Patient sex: M
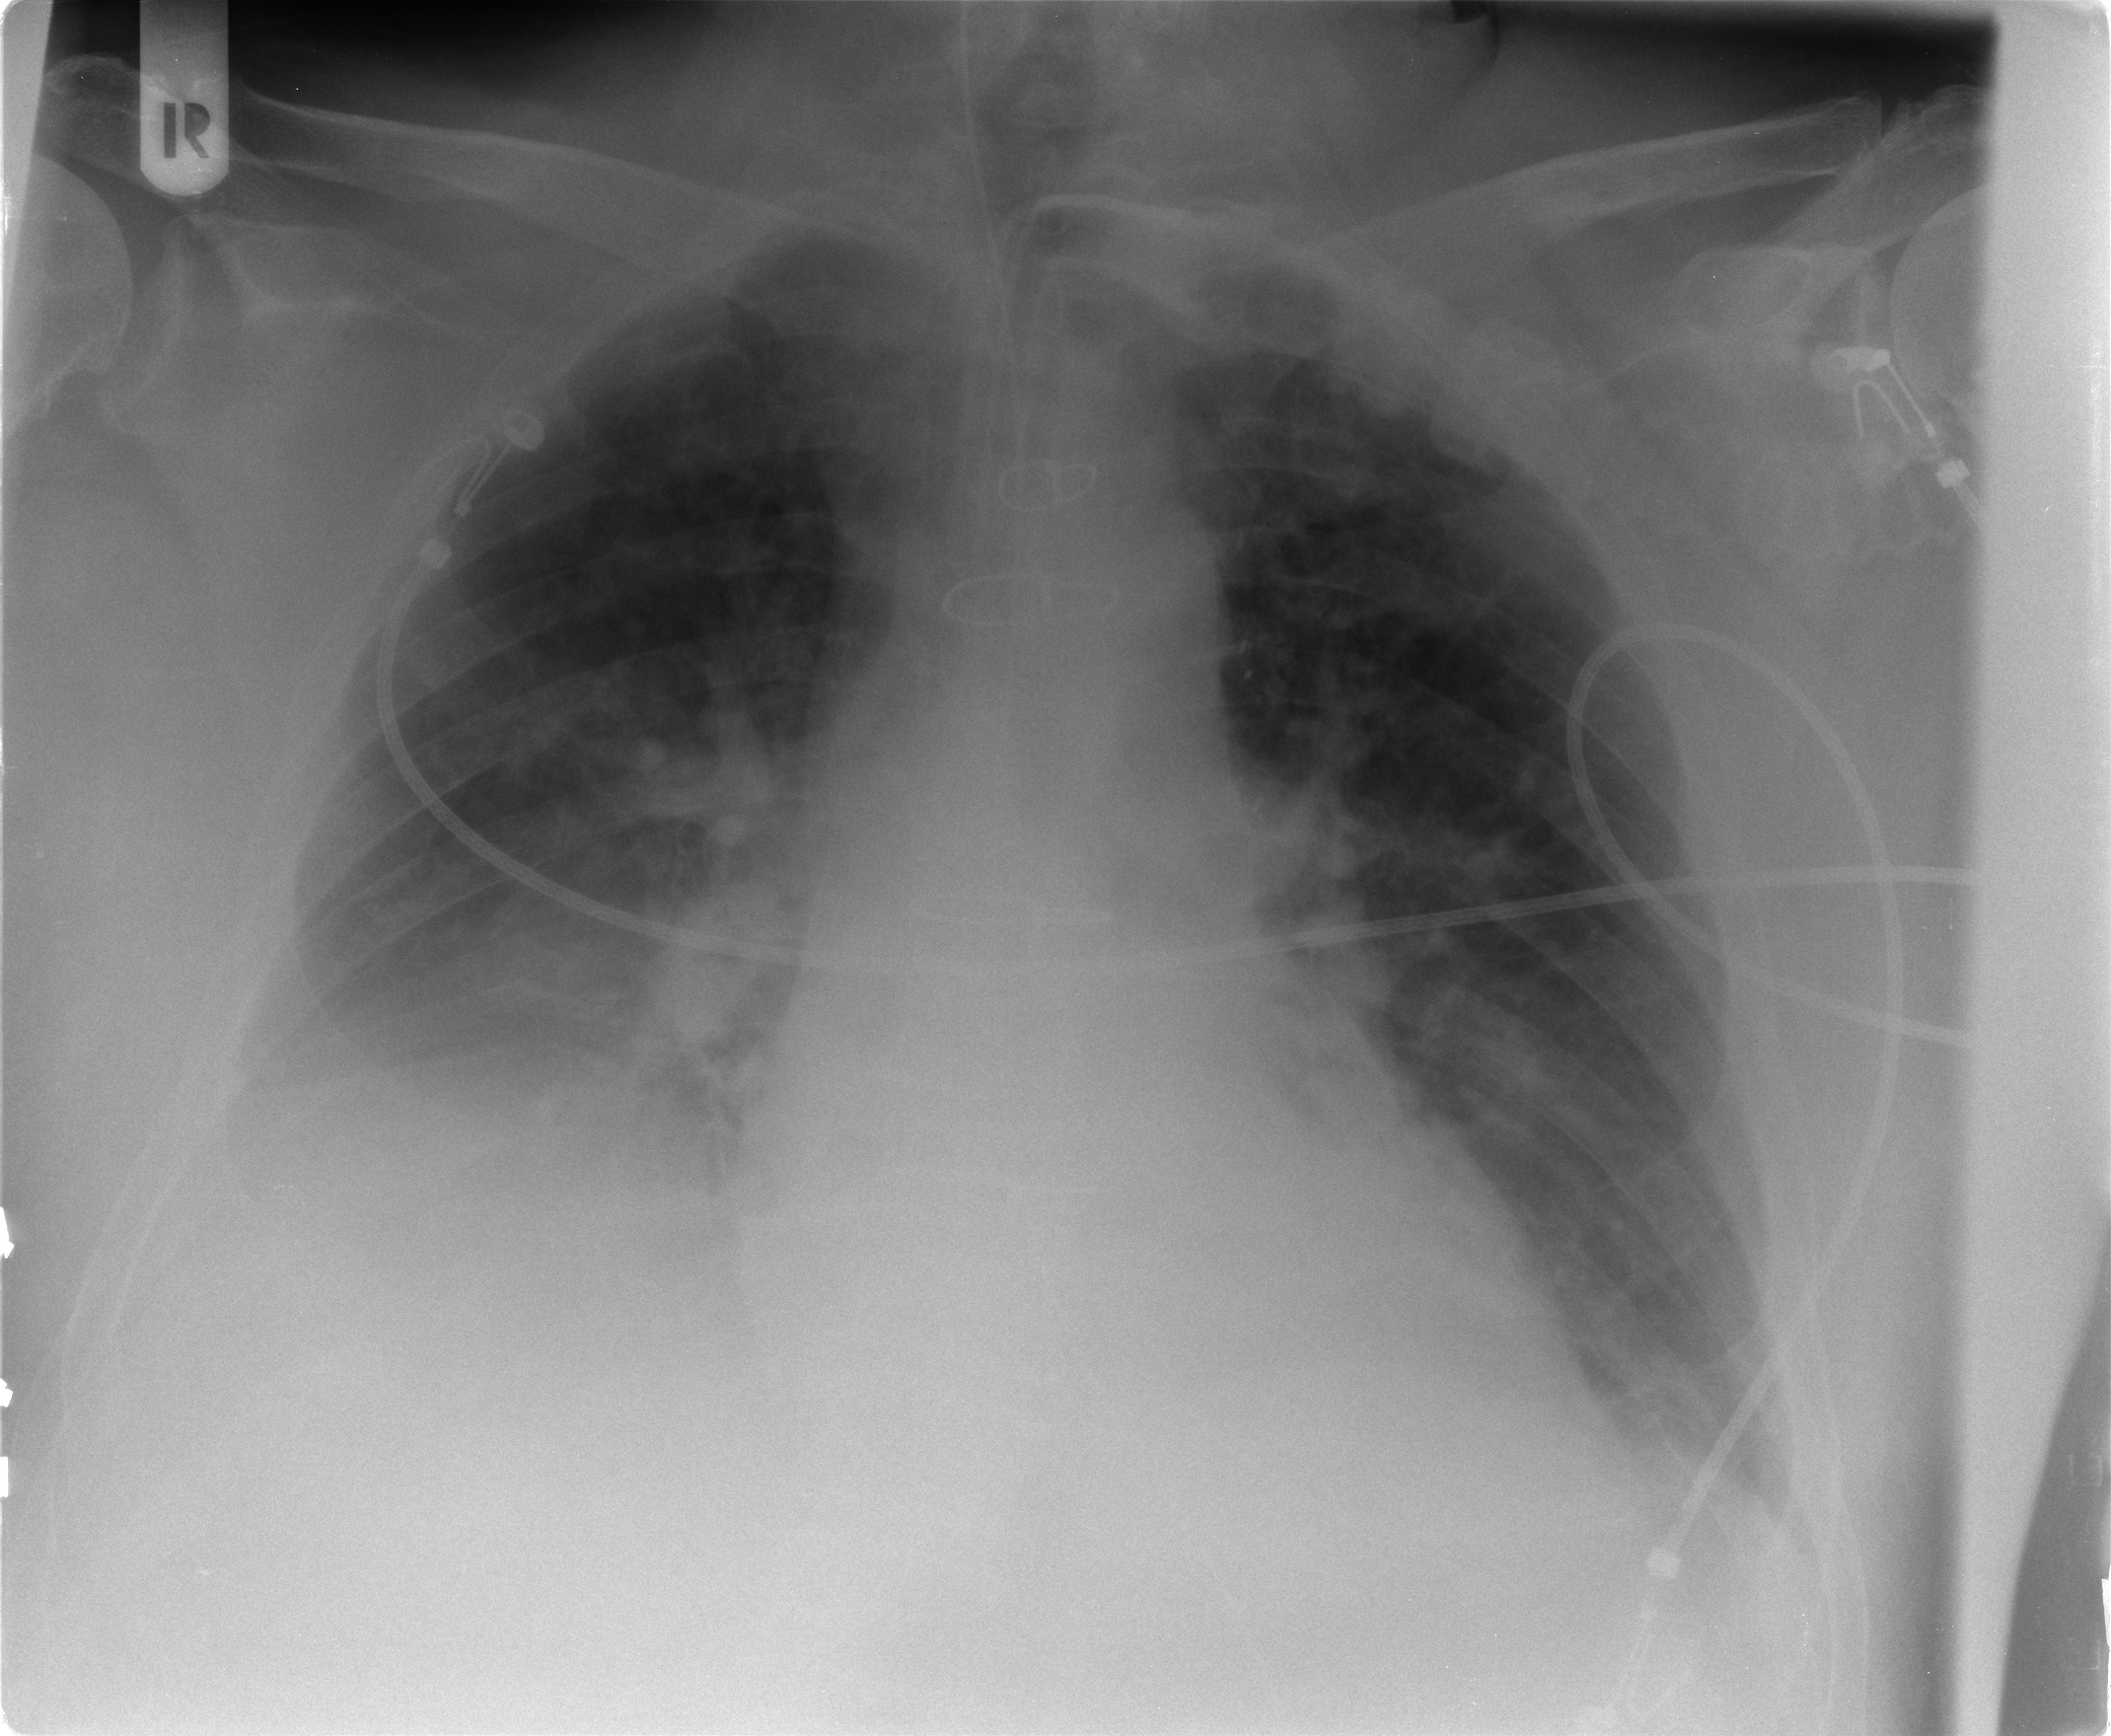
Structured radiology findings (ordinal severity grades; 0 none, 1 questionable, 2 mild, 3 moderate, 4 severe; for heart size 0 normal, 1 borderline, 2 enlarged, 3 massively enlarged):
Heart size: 1
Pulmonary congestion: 0
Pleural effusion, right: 2
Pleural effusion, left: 1
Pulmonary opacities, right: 2
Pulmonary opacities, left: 2
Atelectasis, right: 2
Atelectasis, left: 2